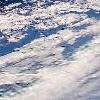
Label: cloud